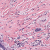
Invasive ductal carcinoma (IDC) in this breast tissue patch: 0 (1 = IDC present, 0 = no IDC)